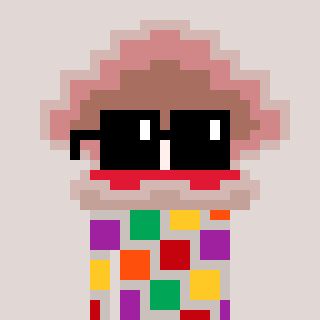
a pixel art character with square black sunglasses, a oyster-shaped head and a foggrey-colored body on a warm background